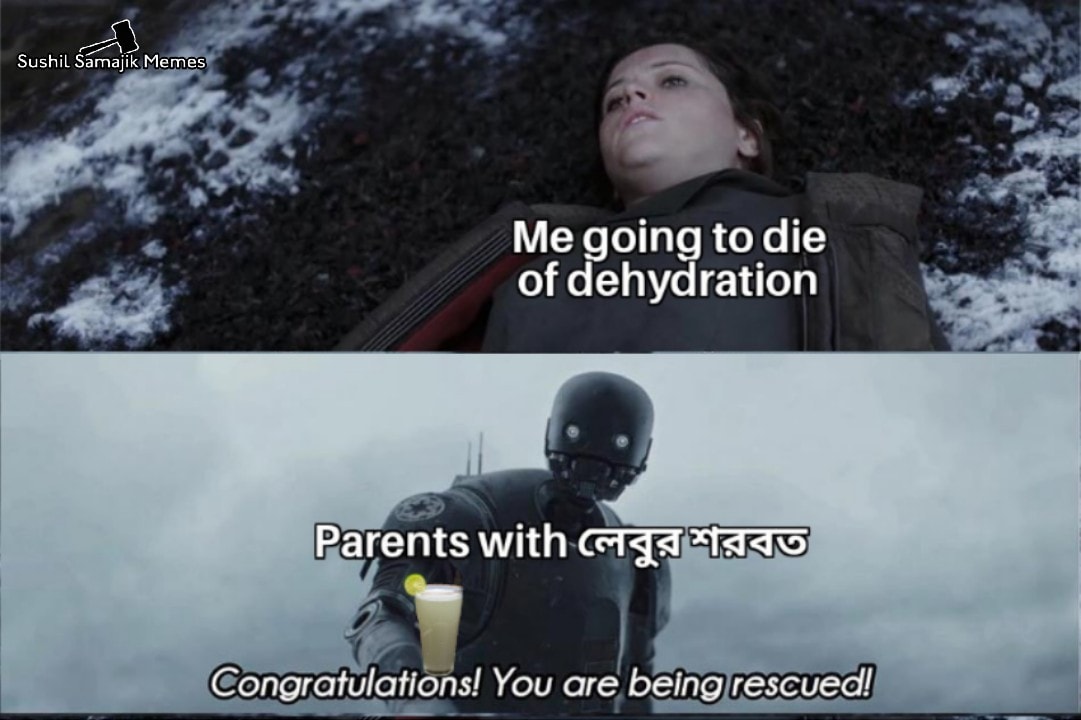
Caption: Me going to die of dehydration     Parents with লেবুর শরবত   Congratulations !  You are being rescued !
Label: non-hate